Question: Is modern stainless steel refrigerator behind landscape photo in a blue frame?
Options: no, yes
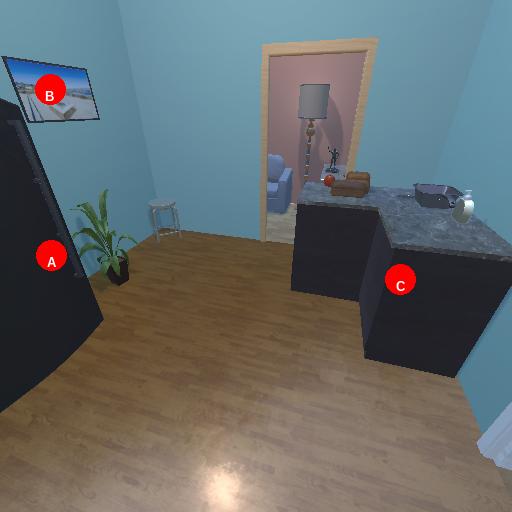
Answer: no